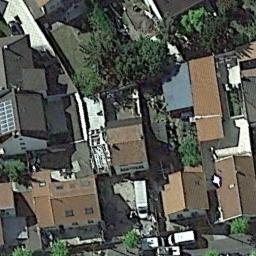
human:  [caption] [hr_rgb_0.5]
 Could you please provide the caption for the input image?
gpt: A dense residential area has some trees and houses arranged neatly .

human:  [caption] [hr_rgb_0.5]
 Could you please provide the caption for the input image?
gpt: The dense residential is next to some trees .

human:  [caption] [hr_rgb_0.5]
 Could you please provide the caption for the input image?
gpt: There are many roads and neatly arranged houses and trees in densely populated areas .

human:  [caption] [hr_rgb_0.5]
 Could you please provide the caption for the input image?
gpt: The road beside the residential area is very narrow .

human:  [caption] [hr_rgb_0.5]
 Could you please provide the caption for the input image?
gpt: There are brown and black buildings on dense residential area .